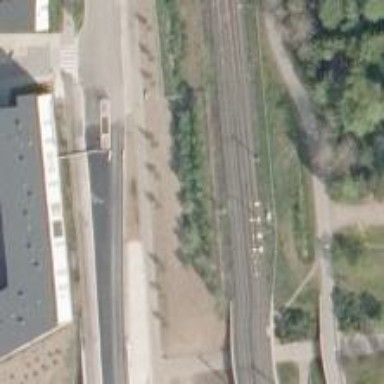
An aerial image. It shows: Railway track with continuous electrified contact lines.